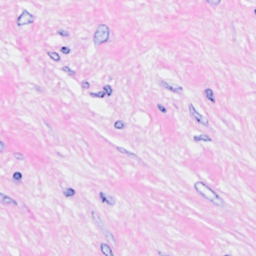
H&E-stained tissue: Breast